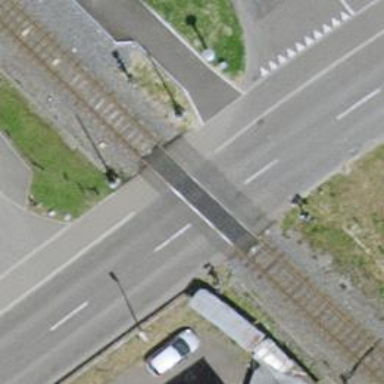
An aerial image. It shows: Full barrier level crossing along the railway.